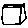
Label: square